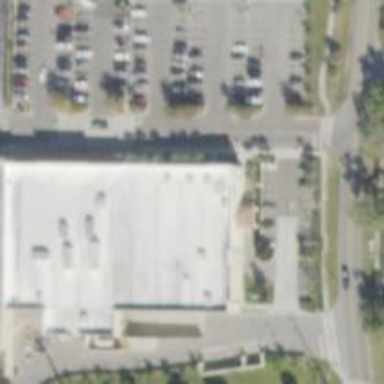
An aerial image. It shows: Supermarket.